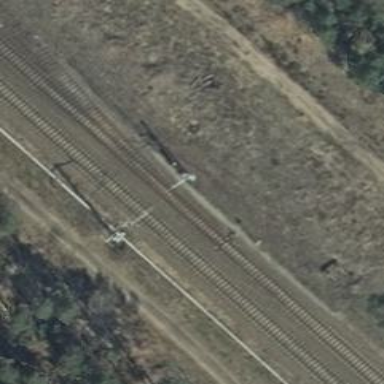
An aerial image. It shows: Railway switch.